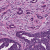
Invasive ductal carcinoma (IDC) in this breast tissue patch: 1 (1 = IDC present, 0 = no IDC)